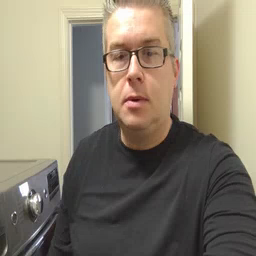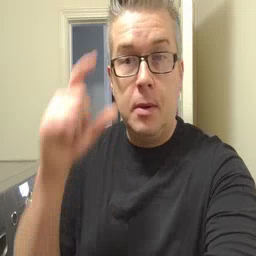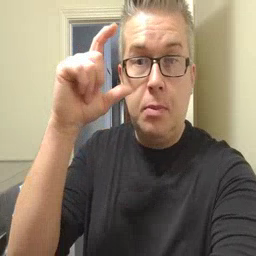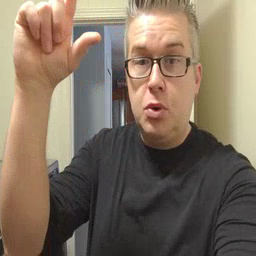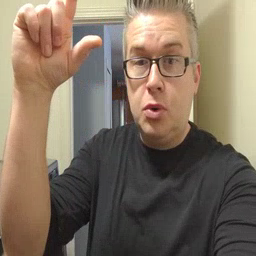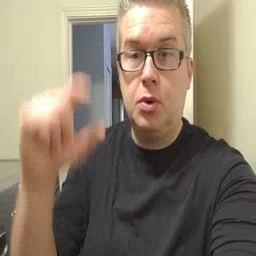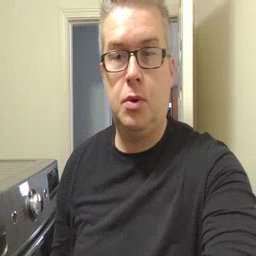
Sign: moon